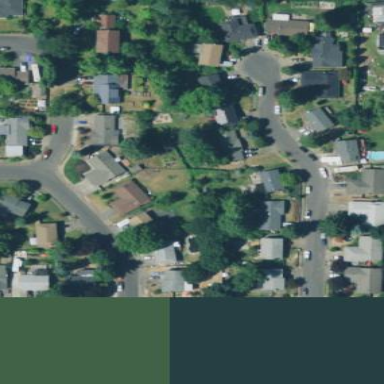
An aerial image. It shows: Residential area composed of single-family homes.